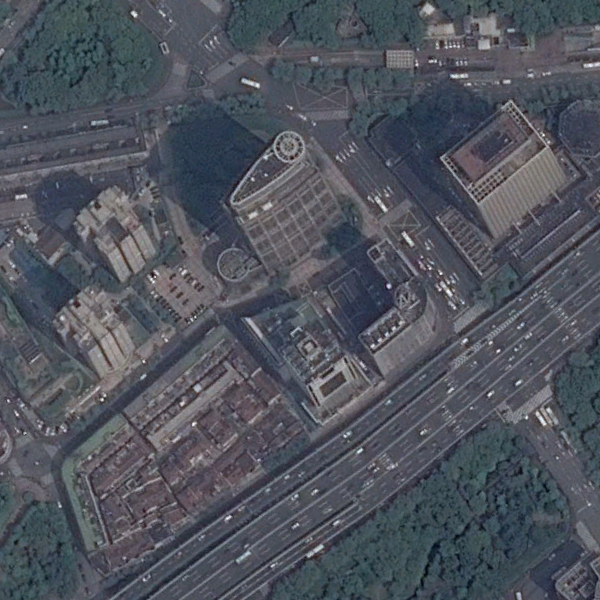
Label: Commercial